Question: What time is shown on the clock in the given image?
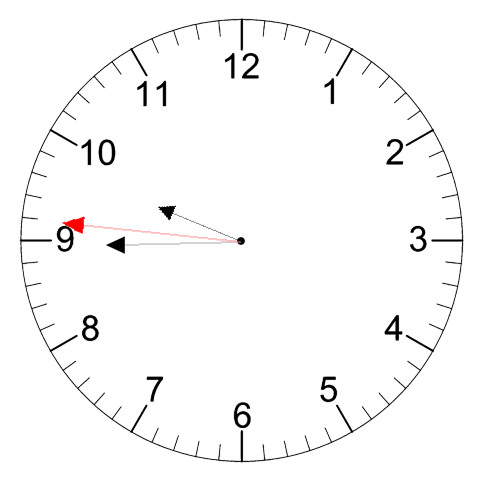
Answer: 09:44:46